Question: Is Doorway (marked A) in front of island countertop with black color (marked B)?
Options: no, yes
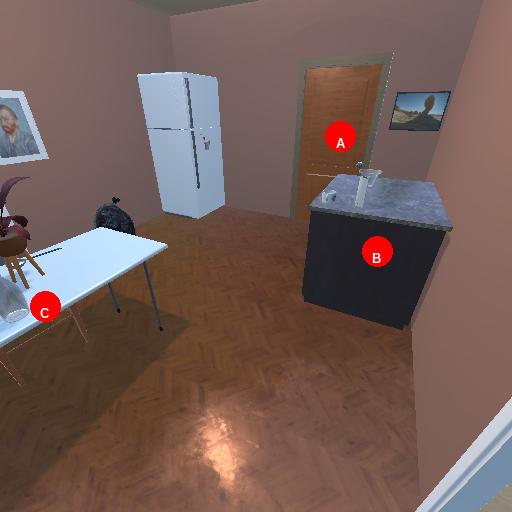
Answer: no